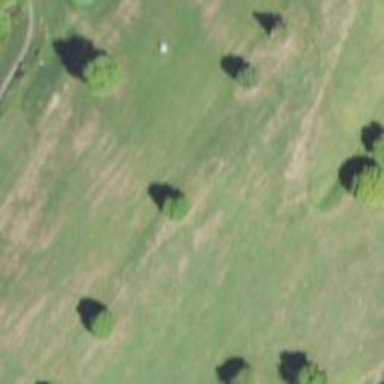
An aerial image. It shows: View of golf hole.